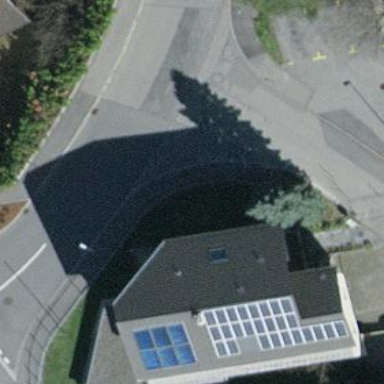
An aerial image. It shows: Detached building.